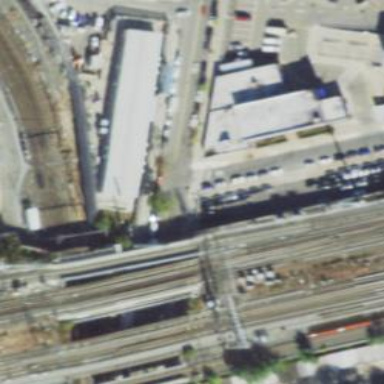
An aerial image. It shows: Railway signal.